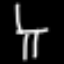
Label: chair